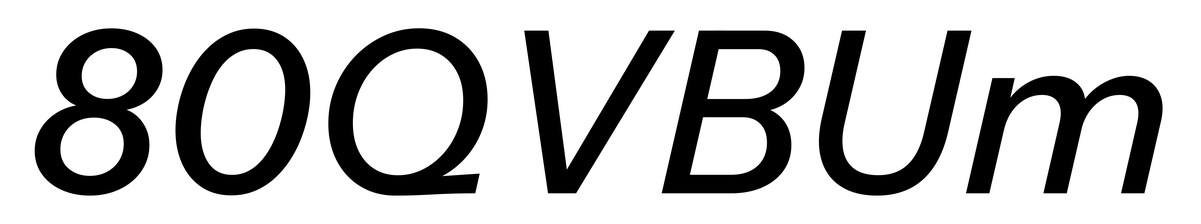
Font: InstrumentSans-Italic_Medium_Italic